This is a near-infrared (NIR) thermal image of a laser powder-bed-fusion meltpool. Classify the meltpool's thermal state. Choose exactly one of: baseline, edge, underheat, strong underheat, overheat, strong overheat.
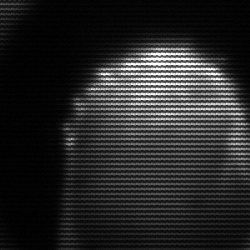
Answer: edge